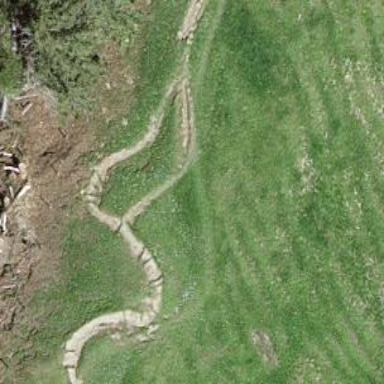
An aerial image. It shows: Backcountry hiking path.